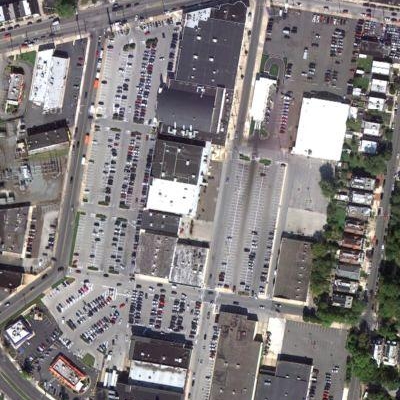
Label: gParking